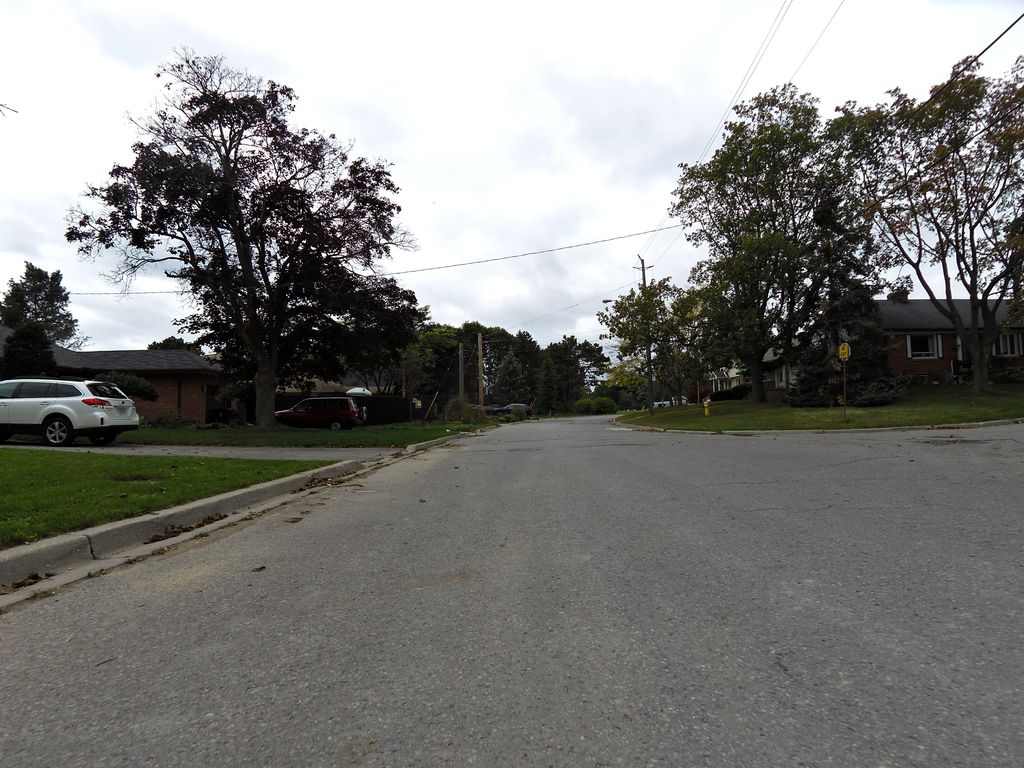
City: toronto